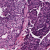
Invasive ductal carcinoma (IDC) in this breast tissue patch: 0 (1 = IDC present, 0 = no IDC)